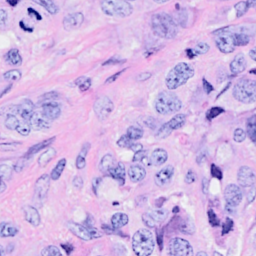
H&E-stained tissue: Breast